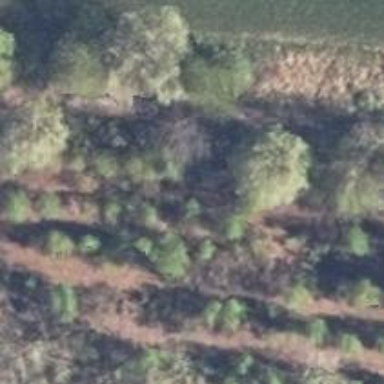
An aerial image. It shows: Abandoned railway.